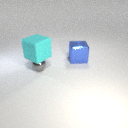
large blue metal cube to the right of small gray metal sphere